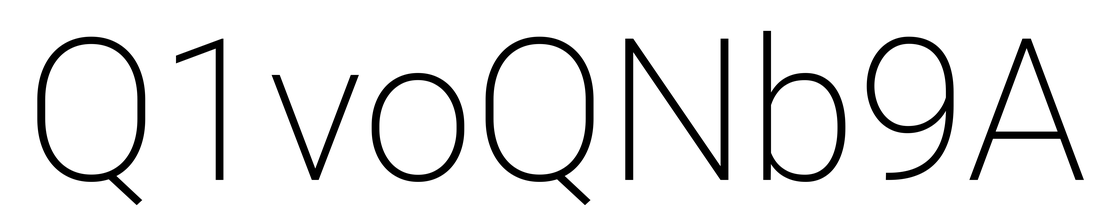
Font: Roboto_ExtraLight